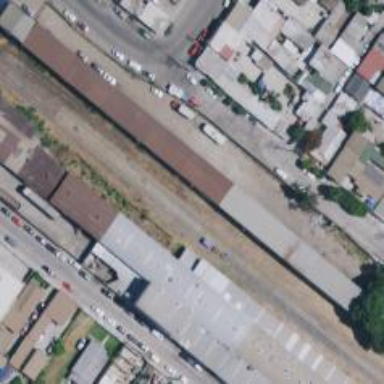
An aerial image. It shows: Railway siding with rails.